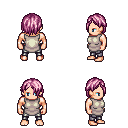
a pixel art fantasy rpg character, male body template, human, light skin, white tunic, metal pants, pink bangs hairstyle, four views (front, back, left, right), 2x2 character sprite sheet, small pixel art, hard edges, no anti-aliasing